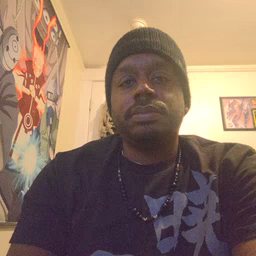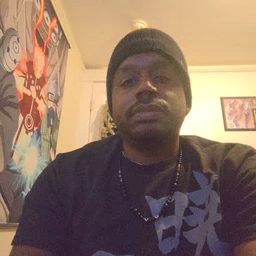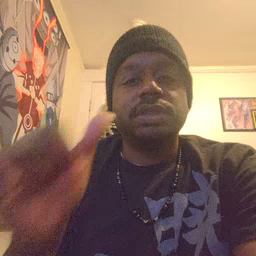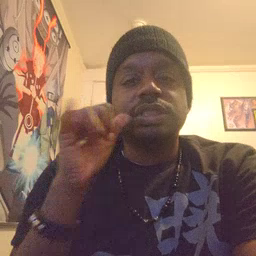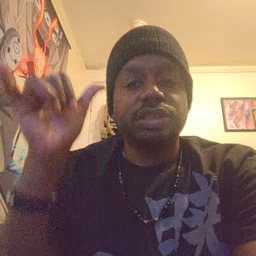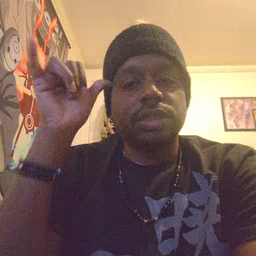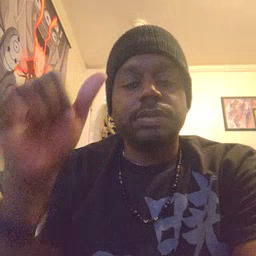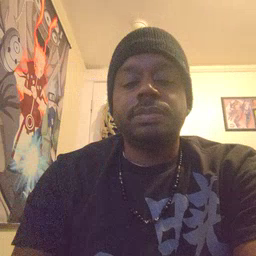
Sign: yesterday